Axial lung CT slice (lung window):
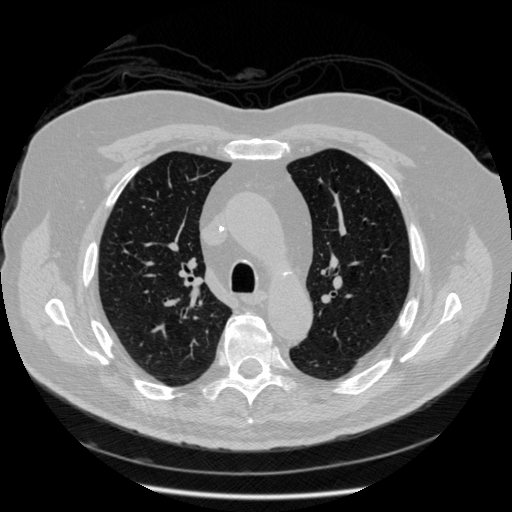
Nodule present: no